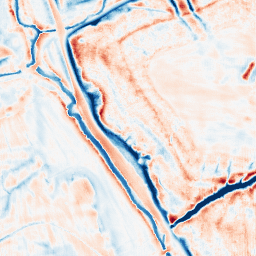
Category: edge_preserving
Decomposition family: bilateral
Decomposition parameters: d: 21
sigma_color: 150
sigma_space: 50
Upsampling method: fft_zeropad
Upsampling parameters: scale: 4
Upsampling scale: 4